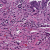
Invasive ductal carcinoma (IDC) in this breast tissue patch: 1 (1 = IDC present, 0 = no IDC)